Interaction volume radius: 10 \u00c5
Interaction volume height: 15 \u00c5
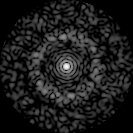
Disorder parameter: 0.8388